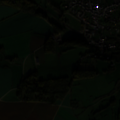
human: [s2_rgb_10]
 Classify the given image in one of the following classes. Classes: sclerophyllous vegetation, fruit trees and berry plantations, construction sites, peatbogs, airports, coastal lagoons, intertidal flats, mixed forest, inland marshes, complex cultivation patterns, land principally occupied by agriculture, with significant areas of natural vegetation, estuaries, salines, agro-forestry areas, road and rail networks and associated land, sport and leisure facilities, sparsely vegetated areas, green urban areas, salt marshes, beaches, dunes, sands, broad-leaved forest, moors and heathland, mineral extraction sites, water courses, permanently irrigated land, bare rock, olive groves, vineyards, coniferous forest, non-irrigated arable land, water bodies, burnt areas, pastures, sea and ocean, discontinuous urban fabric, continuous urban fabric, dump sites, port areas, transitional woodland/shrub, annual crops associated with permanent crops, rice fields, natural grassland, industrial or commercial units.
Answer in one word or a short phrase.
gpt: discontinuous urban fabric, non-irrigated arable land, pastures, complex cultivation patterns, broad-leaved forest